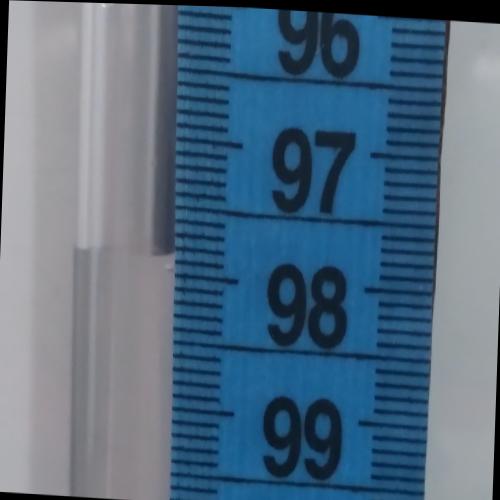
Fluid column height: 97.8 cm